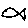
Label: fish